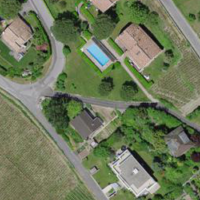
EUNIS habitat code: 55
Species observed at this site:
Chelidonium majus
Galeopsis tetrahit